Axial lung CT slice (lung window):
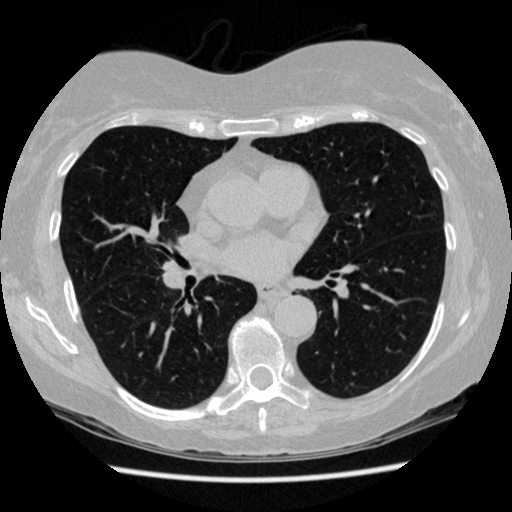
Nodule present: no